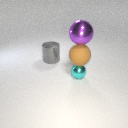
small cyan metal sphere in front of large gray metal cylinder